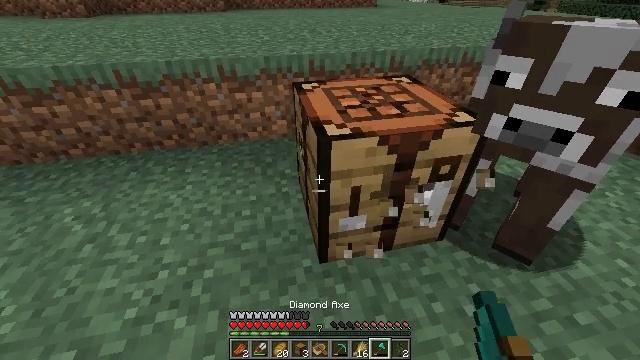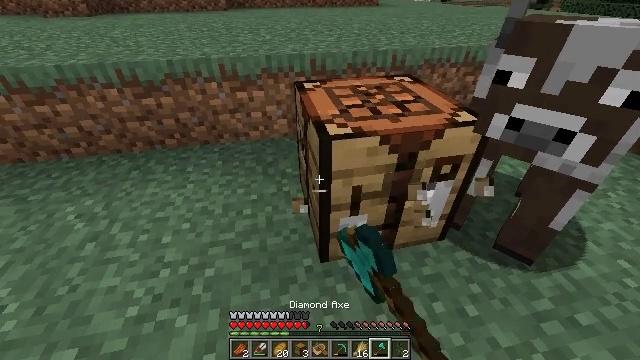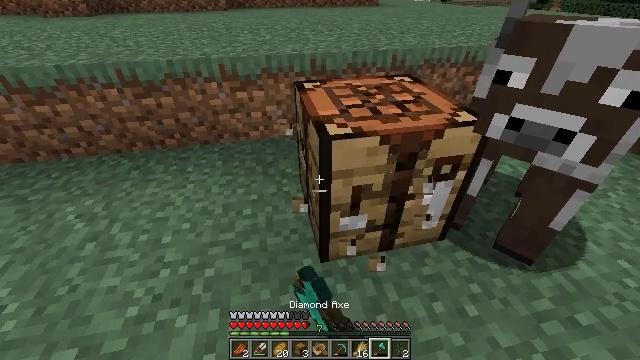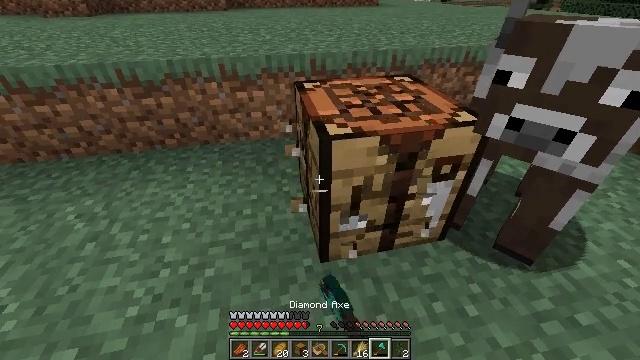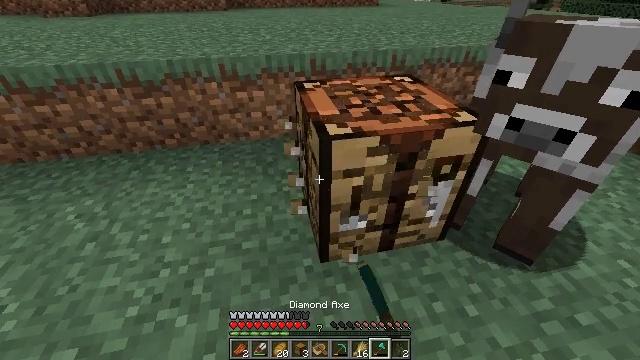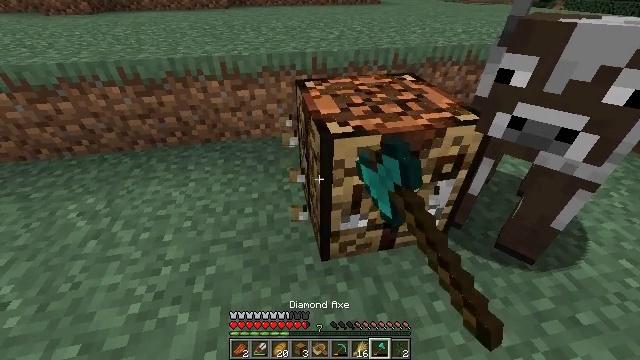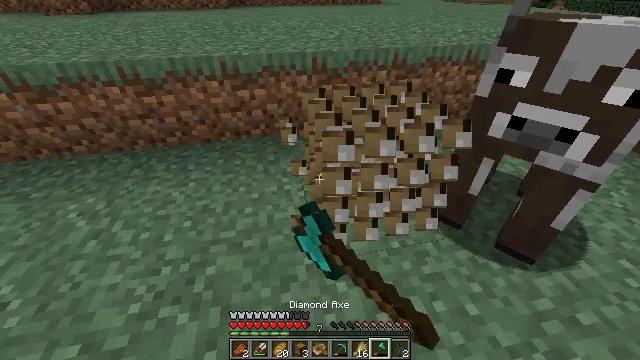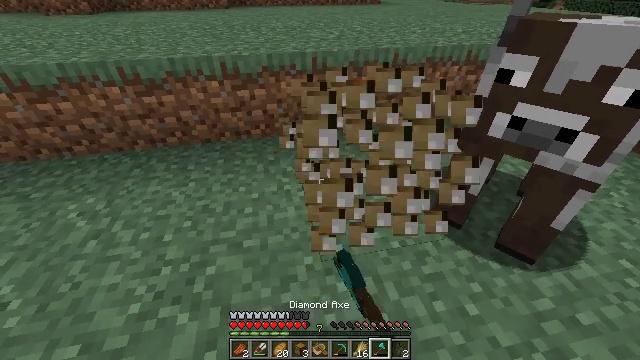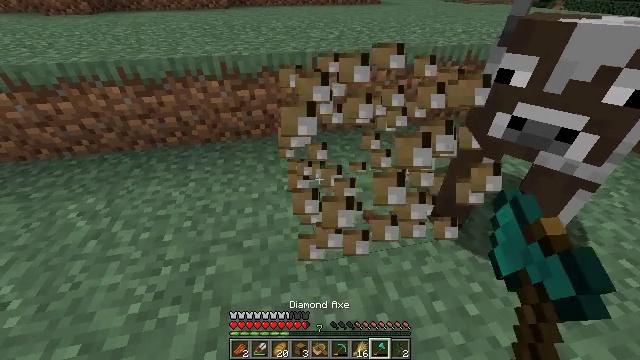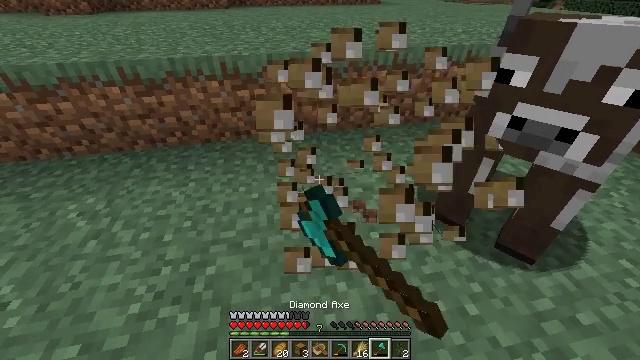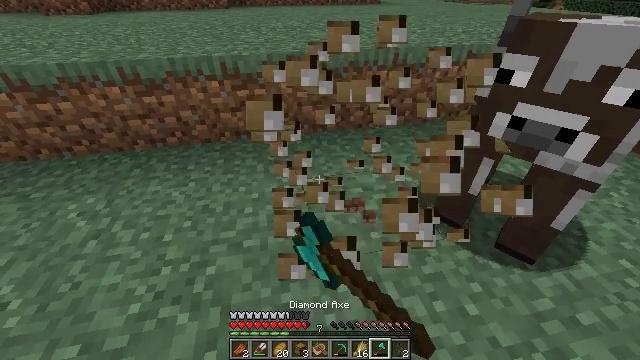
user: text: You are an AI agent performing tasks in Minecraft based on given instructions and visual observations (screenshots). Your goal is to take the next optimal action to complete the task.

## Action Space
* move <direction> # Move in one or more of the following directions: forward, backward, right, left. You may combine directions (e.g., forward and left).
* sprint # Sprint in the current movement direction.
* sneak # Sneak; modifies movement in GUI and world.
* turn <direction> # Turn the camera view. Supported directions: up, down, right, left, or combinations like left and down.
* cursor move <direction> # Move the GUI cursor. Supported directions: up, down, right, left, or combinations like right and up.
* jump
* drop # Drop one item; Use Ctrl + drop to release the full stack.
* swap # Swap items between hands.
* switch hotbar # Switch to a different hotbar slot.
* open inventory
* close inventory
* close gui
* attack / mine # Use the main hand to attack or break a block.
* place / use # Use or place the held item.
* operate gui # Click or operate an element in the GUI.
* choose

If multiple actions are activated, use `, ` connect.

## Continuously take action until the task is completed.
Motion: motion action
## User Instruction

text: Get the crafting table into the inventory.
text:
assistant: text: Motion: attack / mine
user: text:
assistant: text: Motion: attack / mine
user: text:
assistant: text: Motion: attack / mine
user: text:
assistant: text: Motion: attack / mine
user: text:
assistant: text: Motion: attack / mine
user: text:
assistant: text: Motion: attack / mine
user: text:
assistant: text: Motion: attack / mine
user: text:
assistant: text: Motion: attack / mine
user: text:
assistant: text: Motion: attack / mine
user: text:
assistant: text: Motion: attack / mine
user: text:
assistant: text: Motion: attack / mine